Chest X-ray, AP view. Patient: 55 years old, sex M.
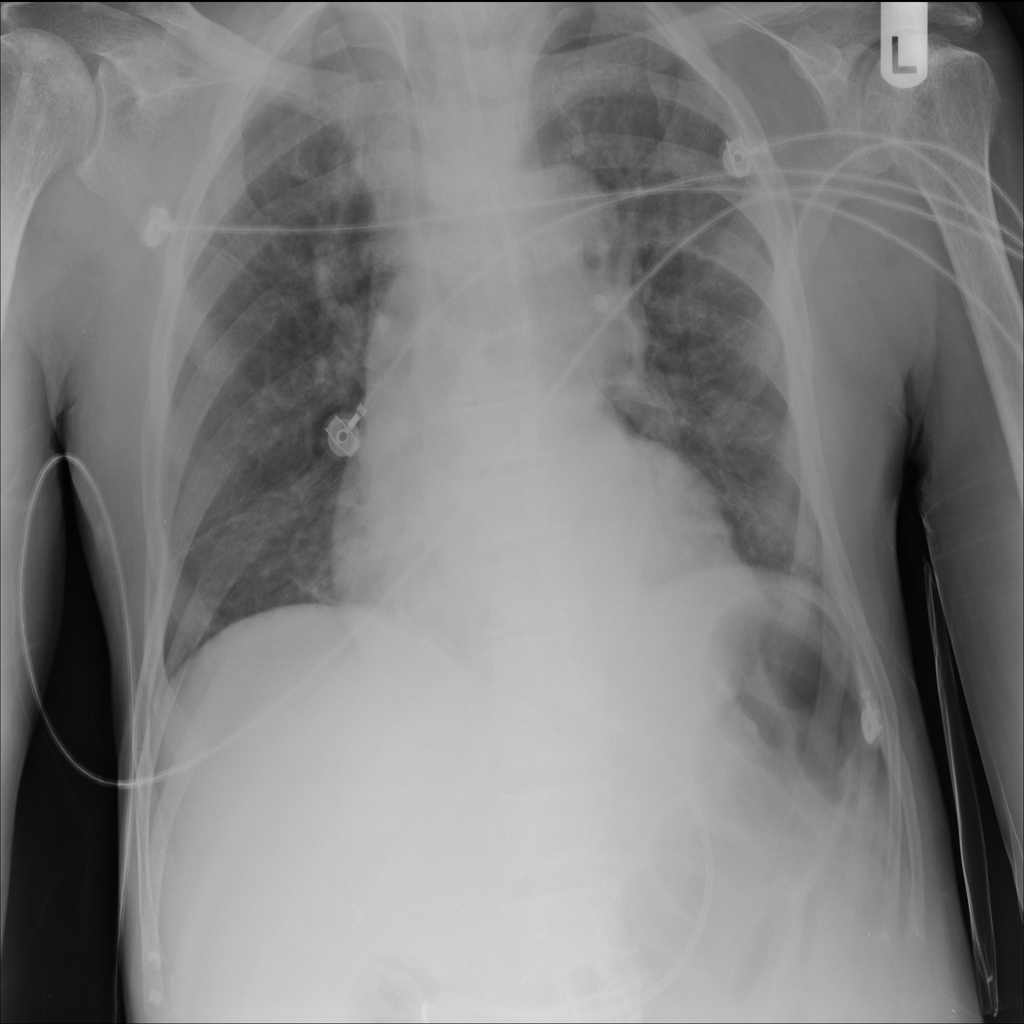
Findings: No Finding